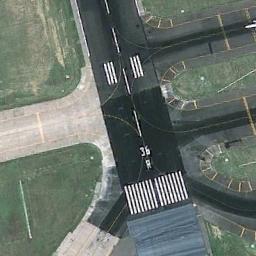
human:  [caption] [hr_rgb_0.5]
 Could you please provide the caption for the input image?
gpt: The grass is around the runway .

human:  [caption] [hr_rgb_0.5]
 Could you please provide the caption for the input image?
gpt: The runway has a threshold marking and two touchdown zone markings and the designation marking is 36R .

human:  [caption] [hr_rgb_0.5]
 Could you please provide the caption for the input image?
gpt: The runway is on the grass .

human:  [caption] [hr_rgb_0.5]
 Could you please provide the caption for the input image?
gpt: Next to many complex staggered runways is a large green lawn with white '36R' and short-line signs on the runway .

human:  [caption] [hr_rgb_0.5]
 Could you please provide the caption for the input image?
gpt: There are some green lawns beside the runway with white marks .